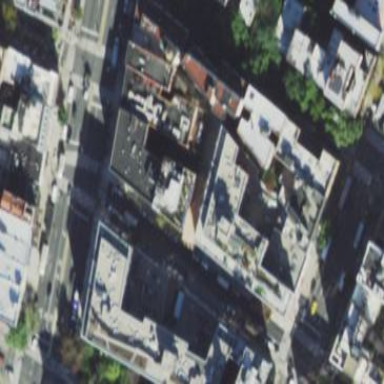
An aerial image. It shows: Part of building with flat concrete roof.